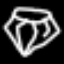
Label: diamond